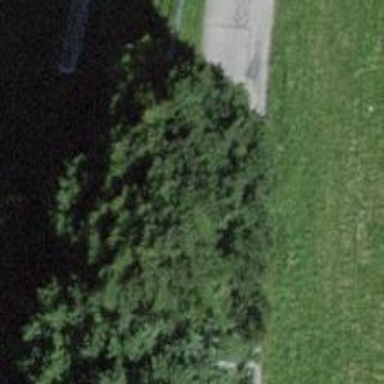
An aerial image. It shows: Deciduous tree with broadleaved leaves of the genus Fagus.